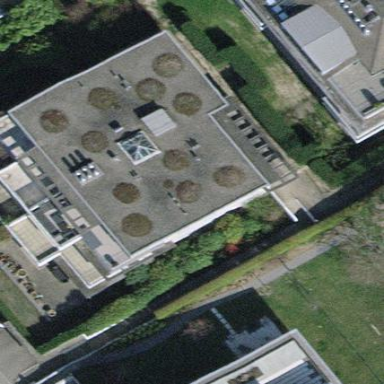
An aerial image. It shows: Balcony as part of building.